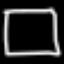
Label: square